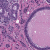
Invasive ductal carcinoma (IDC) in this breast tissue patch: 1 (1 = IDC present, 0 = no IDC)